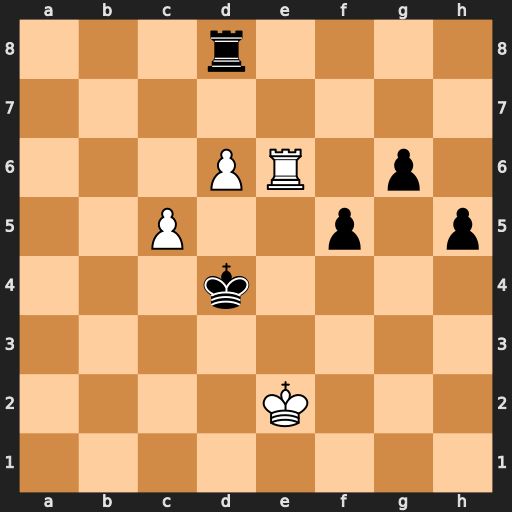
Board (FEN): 3r4/8/3PR1p1/2P2p1p/3k4/8/4K3/8
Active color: w
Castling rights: -
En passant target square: -
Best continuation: c6 Kd5 c7 Ra8 d7